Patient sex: M
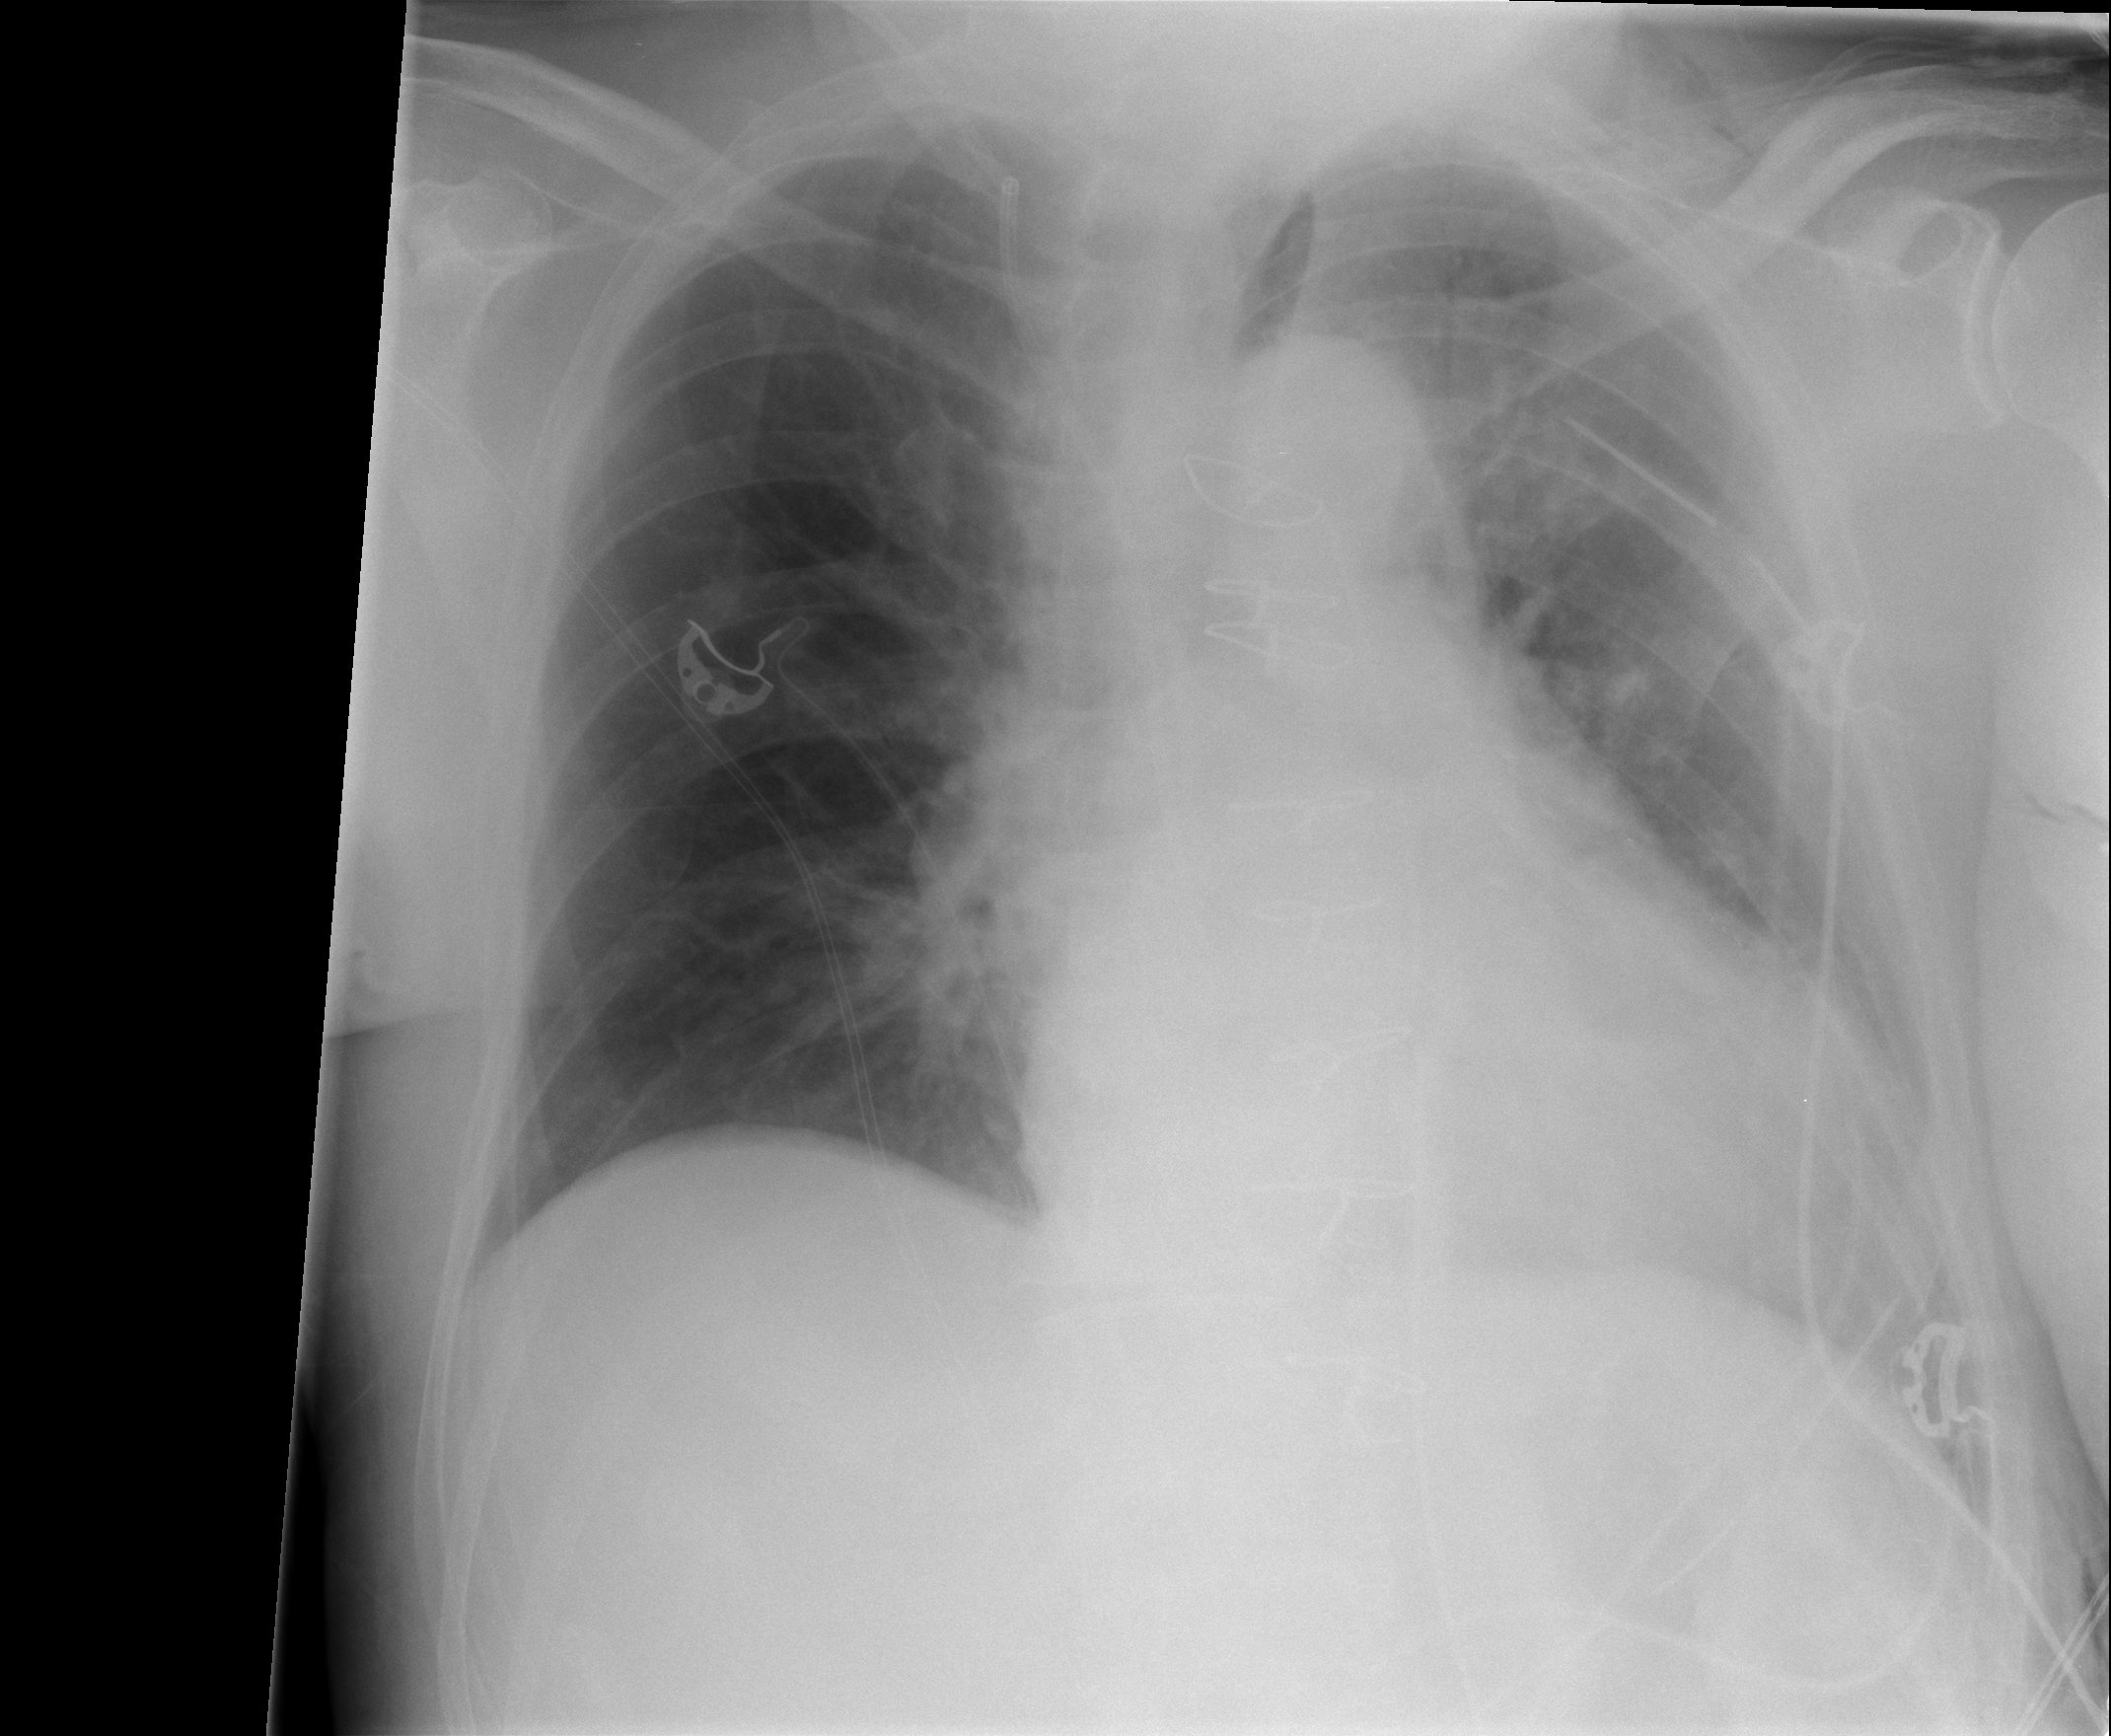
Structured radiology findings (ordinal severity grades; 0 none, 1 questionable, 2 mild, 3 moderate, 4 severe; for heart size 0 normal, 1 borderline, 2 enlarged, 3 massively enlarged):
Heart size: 2
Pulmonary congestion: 1
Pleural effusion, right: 0
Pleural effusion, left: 0
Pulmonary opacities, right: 0
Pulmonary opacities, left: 1
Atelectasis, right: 0
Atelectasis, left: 2